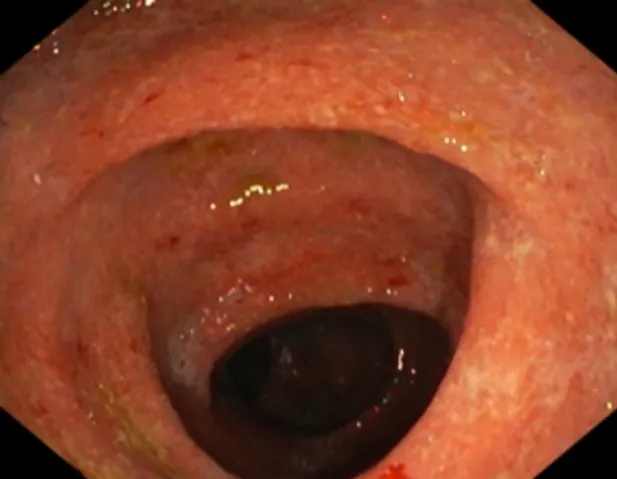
Colonoscopic view of the mucosal inflammation of the descending colon with mucosal friability, edematous mucosa, erythema and loss of vascular markings.
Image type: endoscopy (gi_endoscopy)